Question: Today i've started to get 2 errors in 'CPTAnimationPlotRangePeriod.m':

I have tried to clean the project but it doesn't do anything.
It started when i tried to install this: <URL>. I have followed all the instruction:
1. gem install cocoapods --pre
2. Add this to my Podfile: pod 'JLToast'
3. Do pod install
This is how my Podfile looks like:
'''
# Uncomment this line to define a global platform for your project
# platform :ios, '7.0'
target '[Project name]' do
pod 'CorePlot', :git => 'https://github.com/core-plot/core-plot.git', :branch => 'release-2.0'
pod 'JLToast'
end
'''
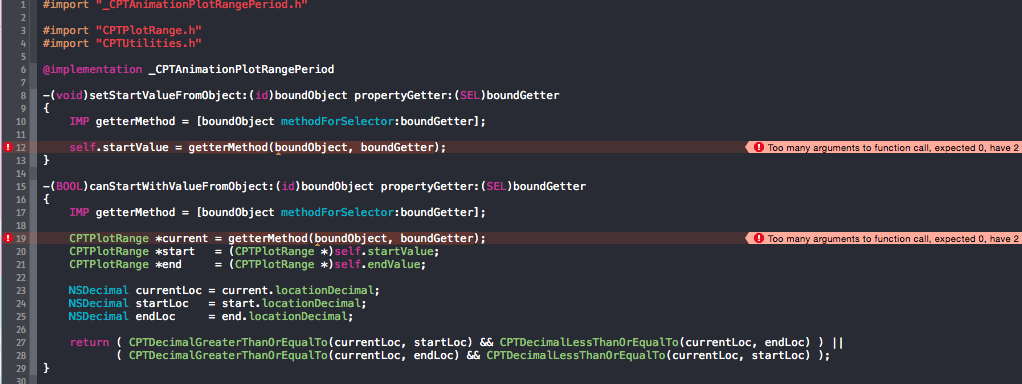
Answer: The new version of Cocoapods enabled a new build option that broke Core Plot builds. It's fixed in the latest code. See <URL> for details.
Point your pod file at the repository head rather than a release number.